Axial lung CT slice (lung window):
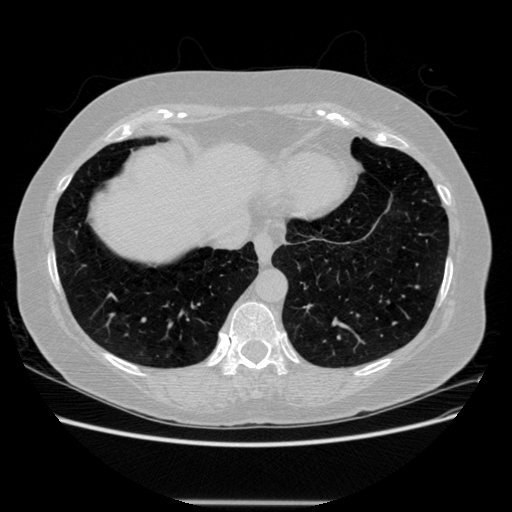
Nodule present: no